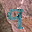
Label: 9